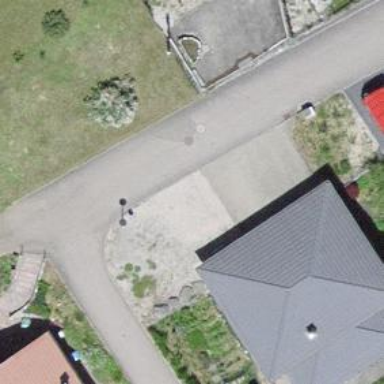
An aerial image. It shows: Residential building.